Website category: auto
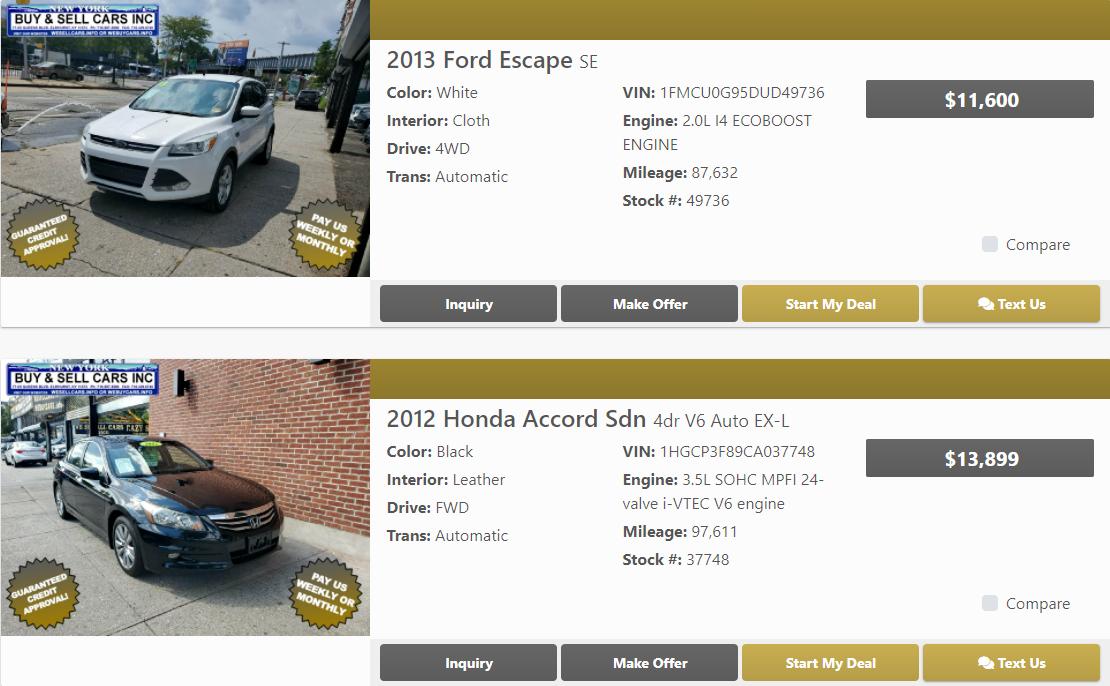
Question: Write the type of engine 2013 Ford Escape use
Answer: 2.0L I4 ECOBOOST ENGINE

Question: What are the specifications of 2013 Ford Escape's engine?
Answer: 2.0L I4 ECOBOOST ENGINE

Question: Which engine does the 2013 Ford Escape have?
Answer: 2.0L I4 ECOBOOST ENGINE

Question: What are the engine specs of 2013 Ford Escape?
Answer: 2.0L I4 ECOBOOST ENGINE

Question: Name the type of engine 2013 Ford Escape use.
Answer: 2.0L I4 ECOBOOST ENGINE

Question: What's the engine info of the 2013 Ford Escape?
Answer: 2.0L I4 ECOBOOST ENGINE

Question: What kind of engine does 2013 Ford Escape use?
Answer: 2.0L I4 ECOBOOST ENGINE

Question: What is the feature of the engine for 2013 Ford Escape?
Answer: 2.0L I4 ECOBOOST ENGINE

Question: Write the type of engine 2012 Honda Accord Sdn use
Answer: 3.5L SOHC MPFI 24-valve i-VTEC V6 engine

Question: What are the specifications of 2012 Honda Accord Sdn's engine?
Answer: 3.5L SOHC MPFI 24-valve i-VTEC V6 engine

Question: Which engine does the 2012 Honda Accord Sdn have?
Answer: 3.5L SOHC MPFI 24-valve i-VTEC V6 engine

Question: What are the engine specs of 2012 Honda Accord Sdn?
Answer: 3.5L SOHC MPFI 24-valve i-VTEC V6 engine

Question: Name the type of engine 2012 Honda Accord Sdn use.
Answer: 3.5L SOHC MPFI 24-valve i-VTEC V6 engine

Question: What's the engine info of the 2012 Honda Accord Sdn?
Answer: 3.5L SOHC MPFI 24-valve i-VTEC V6 engine

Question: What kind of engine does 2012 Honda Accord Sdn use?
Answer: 3.5L SOHC MPFI 24-valve i-VTEC V6 engine

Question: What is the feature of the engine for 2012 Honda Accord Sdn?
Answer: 3.5L SOHC MPFI 24-valve i-VTEC V6 engine

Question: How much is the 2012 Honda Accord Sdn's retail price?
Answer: $13,899

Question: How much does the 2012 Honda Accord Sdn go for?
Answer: $13,899

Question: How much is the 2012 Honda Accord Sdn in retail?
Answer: $13,899

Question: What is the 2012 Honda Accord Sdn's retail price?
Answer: $13,899

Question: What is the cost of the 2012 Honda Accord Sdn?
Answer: $13,899

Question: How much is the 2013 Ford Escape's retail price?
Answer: $11,600

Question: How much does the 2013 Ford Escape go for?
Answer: $11,600

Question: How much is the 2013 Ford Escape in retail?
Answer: $11,600

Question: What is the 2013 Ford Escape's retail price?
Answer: $11,600

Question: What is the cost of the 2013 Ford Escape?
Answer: $11,600

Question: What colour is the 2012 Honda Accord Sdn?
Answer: Black

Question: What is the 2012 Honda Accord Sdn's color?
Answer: Black

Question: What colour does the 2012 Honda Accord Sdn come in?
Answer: Black

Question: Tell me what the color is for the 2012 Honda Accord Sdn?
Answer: Black

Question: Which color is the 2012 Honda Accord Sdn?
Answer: Black

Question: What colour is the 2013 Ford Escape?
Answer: White

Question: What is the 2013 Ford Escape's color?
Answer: White

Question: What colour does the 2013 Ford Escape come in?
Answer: White

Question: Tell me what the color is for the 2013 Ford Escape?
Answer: White

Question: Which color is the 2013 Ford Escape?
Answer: White

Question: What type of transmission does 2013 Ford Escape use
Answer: Automatic

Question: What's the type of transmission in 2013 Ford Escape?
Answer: Automatic

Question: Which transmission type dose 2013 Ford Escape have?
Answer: Automatic

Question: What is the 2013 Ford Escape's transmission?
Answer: Automatic

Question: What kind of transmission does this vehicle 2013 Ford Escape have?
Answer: Automatic

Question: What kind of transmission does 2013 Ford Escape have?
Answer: Automatic

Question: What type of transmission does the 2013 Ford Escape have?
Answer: Automatic

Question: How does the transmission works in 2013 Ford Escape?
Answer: Automatic

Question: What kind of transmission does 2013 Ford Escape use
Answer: Automatic

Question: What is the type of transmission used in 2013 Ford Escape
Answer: Automatic

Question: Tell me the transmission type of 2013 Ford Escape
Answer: Automatic

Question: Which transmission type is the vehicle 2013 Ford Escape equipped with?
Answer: Automatic

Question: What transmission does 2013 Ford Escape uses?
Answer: Automatic

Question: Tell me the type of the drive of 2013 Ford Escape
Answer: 4WD

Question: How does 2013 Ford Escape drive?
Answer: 4WD

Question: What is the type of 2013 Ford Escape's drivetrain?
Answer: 4WD

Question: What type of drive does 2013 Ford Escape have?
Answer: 4WD

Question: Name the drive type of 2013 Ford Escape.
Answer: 4WD

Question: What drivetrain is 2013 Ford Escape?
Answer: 4WD

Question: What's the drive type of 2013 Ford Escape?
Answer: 4WD

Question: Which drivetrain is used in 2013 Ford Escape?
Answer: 4WD

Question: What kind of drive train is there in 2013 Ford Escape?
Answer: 4WD

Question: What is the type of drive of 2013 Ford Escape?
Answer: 4WD

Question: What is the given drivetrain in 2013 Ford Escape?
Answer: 4WD

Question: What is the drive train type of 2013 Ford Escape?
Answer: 4WD

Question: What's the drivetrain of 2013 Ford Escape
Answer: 4WD

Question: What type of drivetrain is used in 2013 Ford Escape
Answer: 4WD

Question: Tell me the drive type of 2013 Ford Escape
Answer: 4WD